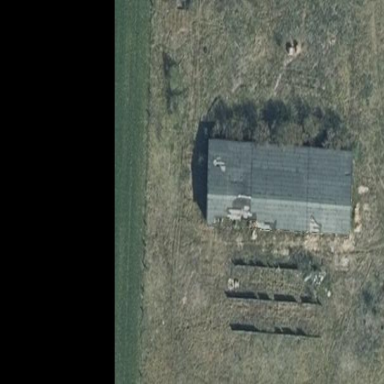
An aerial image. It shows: Rural barn.